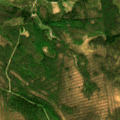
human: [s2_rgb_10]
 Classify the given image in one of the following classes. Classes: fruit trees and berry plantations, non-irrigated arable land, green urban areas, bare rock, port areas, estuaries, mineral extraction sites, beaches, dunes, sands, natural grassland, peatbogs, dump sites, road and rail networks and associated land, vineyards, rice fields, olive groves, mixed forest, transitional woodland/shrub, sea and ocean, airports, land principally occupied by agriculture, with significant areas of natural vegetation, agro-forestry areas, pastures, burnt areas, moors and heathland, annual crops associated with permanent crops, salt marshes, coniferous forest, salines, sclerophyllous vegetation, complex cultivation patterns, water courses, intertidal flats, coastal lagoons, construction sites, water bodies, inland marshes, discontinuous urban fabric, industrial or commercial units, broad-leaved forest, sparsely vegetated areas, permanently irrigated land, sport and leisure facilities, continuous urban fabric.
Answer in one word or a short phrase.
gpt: coniferous forest, mixed forest